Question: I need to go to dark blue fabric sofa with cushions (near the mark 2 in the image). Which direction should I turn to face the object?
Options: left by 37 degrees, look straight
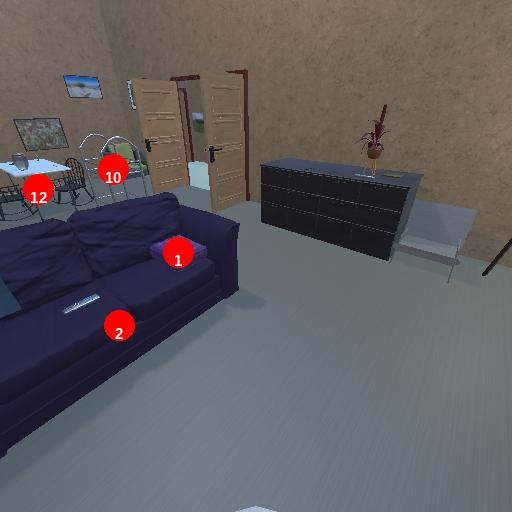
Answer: left by 37 degrees